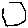
Label: hexagon